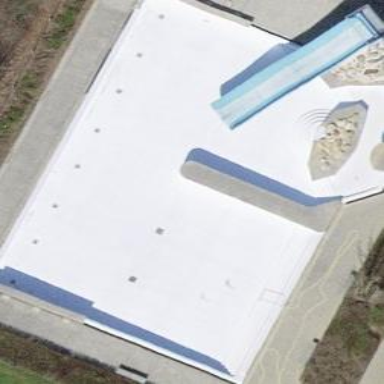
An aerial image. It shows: Swimming pool located in leisure land.